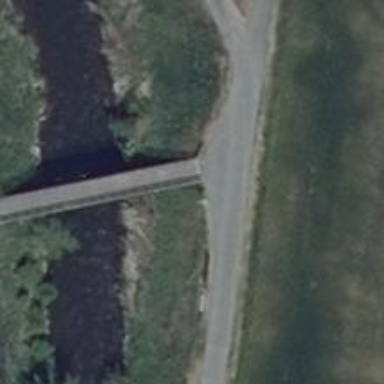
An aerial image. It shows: Bridge over cycleway.